Question: I'm experiencing an issue with using 'tapx-datefield', more accurately, improved 'DateField' component.
My TML:
'''
<t:form>
<t:label for="dateAndTime"/>
<tx:DateField t:id="dateAndTime" t:format="prop:dateTimeFormat"/>
<br/>
<input type="submit" value="Submit"/>
<t:errors/>
</t:form>
<hr/>
<t:if t:test="dateAndTime">
<p>Date and Time: ${dateAndTime}</p>
<p:else>
Nothing :(
</p:else>
</t:if>
'''
My POJO class:
'''
public class TestDateTimePage {
@Property
@Persist(PersistenceConstants.FLASH)
private Date dateAndTime;
public DateFormat getDateTimeFormat() {
return new SimpleDateFormat("EEE, dd MMM yyyy HH:mm:ss z");
}
}
'''
When I pick the date from the calendar, the '"ss z"' part of the format is ignored:

And I know for a fact that that format is just fine:
'''
DateFormat df = new SimpleDateFormat("EEE, dd MMM yyyy HH:mm:ss z");
System.out.println(df.format(new Date()));
'''
> Tue, 25 Mar 2014 12:38:19 GMT
Is this intended behaviour (ignoring seconds, timezone and such) or a bug?
If so, is there a known workaround?
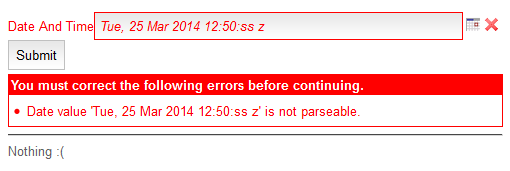
Answer: So, I've been doing some inspecting of tapx source on GitHub and from what I've seen, it does not have inherent support of parsing seconds:
from <URL> function:
'''
...
return new Date(y, m, d, hr, min, 0);
'''
while the Date object has the following ctor:
'''
var d = new Date(year, month, day, hours, minutes, seconds, milliseconds);
'''